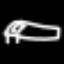
Label: bed